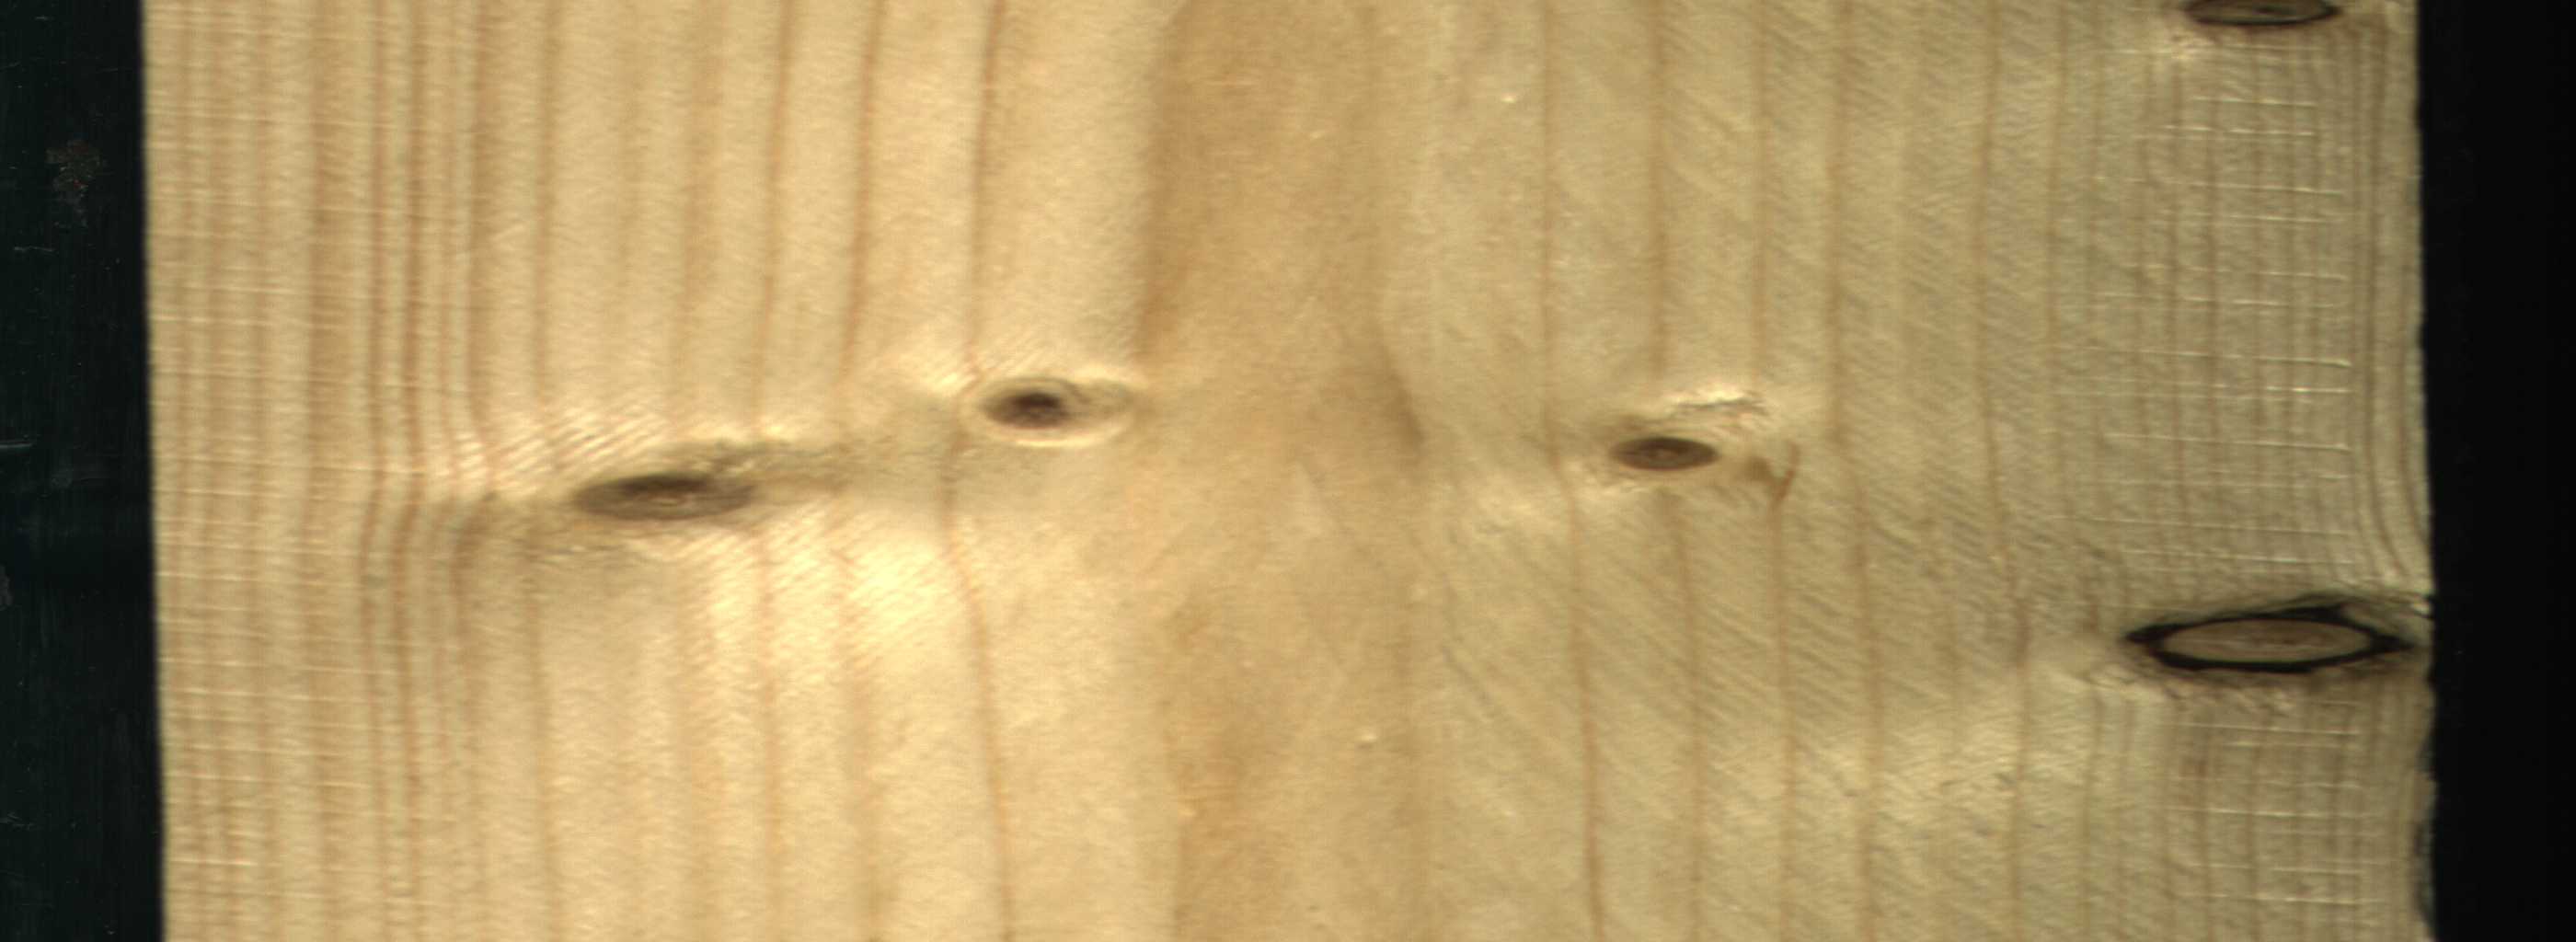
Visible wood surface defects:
Dead_Knot
Dead_Knot
Dead_Knot
Live_Knot
Live_Knot
Live_Knot